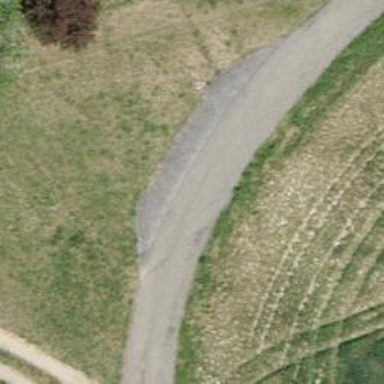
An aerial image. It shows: Passing place on the road.